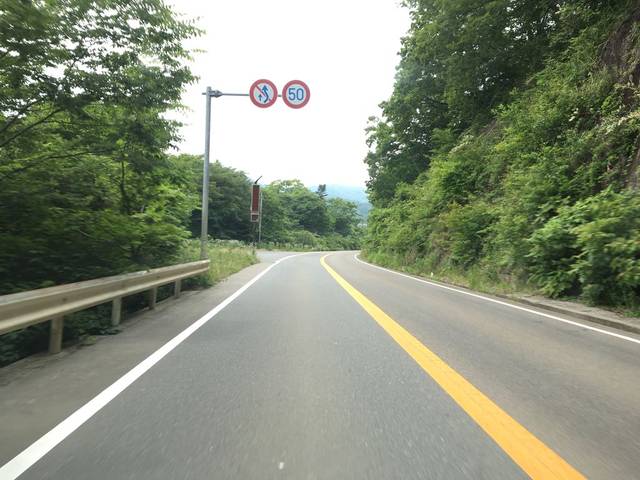
Region: Japan
Coordinates: 37.766, 140.854